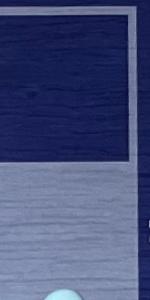
Label: Empty